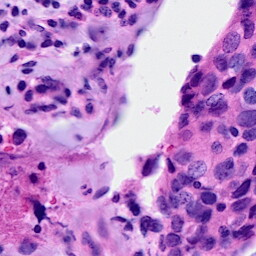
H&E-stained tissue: Breast